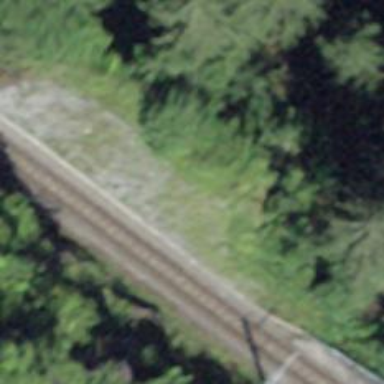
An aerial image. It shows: Narrow-gauge railway track with electrified contact line. The railway has one track.